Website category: sports
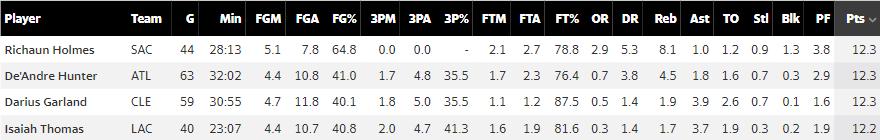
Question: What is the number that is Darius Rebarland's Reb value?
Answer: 1.9

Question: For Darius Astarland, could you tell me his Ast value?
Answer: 3.9

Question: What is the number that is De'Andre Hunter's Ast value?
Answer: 1.8

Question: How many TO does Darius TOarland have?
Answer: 2.6

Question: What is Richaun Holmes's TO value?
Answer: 1.2

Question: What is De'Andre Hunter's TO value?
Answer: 1.6

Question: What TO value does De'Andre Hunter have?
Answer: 1.6

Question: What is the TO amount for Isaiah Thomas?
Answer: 1.9

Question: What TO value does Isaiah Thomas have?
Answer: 1.9

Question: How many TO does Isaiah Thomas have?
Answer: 1.9

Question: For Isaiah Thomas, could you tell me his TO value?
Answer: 1.9

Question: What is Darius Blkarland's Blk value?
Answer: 0.1

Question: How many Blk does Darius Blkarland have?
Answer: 0.1

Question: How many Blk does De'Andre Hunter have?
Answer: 0.3

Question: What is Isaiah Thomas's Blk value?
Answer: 0.2

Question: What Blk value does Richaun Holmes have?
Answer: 1.3

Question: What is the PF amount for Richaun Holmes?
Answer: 3.8

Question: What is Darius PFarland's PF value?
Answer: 1.6

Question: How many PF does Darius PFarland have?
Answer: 1.6

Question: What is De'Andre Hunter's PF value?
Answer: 2.9

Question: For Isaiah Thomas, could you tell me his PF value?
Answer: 1.9

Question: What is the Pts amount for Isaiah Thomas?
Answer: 12.2

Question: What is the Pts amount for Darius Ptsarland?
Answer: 12.3

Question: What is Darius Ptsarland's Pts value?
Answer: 12.3